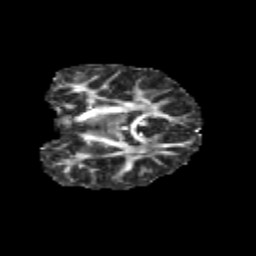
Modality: FA
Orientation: coronal
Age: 10
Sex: female
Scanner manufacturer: siemens
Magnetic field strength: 3 T
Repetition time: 3.8 s
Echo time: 0.07 s